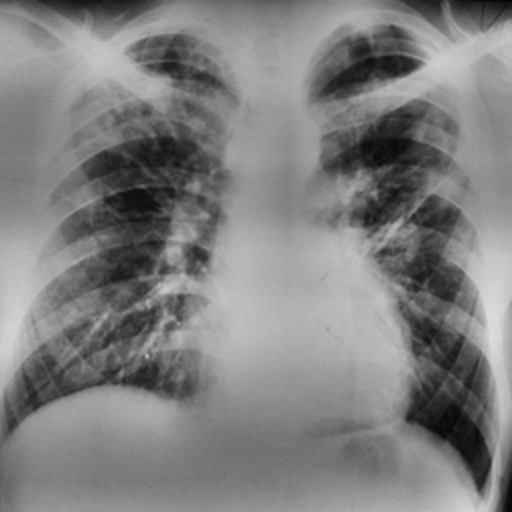
Finding: TUBERCULOSIS